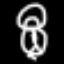
Label: hourglass